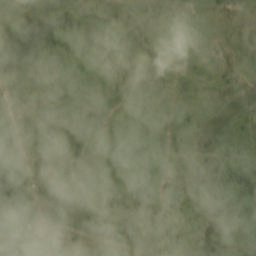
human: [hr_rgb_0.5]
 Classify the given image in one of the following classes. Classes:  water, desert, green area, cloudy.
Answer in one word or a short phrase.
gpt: cloudy